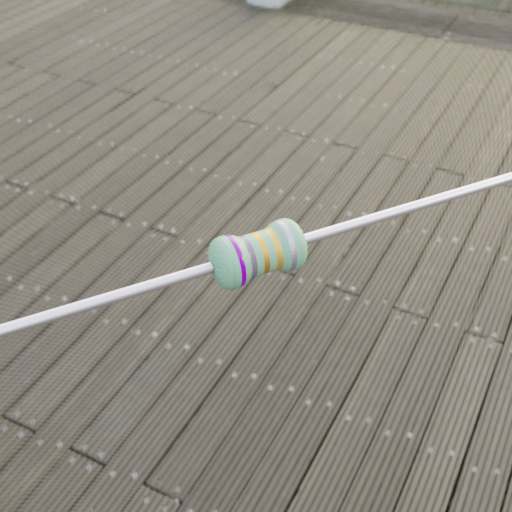
Resistor colour bands (in order): violet, gray, gold, gold, silver